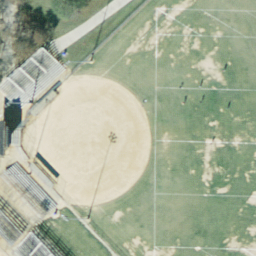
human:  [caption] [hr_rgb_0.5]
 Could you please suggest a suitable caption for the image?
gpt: An old baseball diamond with sands and grass .

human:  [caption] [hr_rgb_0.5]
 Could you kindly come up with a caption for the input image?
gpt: It is a small baseball diamond .

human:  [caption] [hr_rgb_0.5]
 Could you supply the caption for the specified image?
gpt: This is an old baseball diamond .

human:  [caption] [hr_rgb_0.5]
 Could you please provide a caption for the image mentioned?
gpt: It is an old baseball diamond with sands and grass .

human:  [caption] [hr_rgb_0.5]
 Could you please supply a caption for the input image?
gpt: An old baseball diamond with sands and grass .